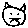
Label: cat